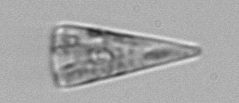
Label: Licmophora